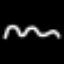
Label: squiggle